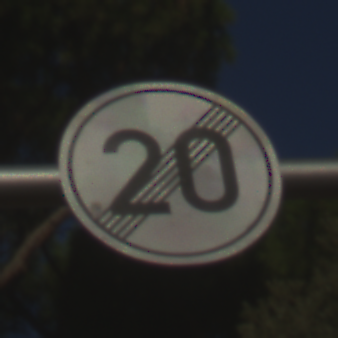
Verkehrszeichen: EndeGeschwindigkeit20
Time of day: MorningAfternoon
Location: Outdoor (Suburban)
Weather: Clear
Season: NotSpecified
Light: Natural